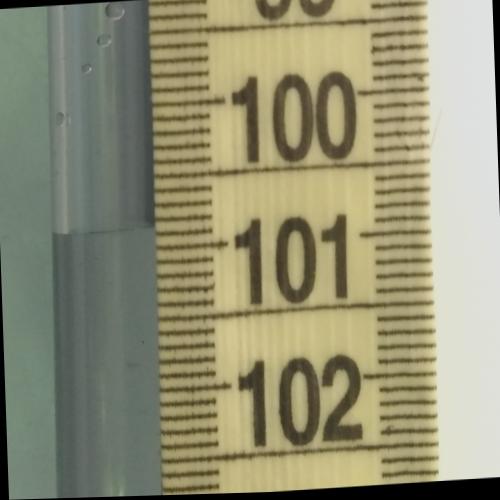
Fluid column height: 100.9 cm